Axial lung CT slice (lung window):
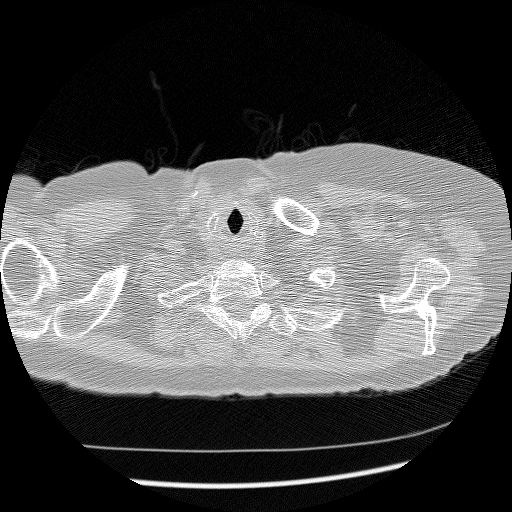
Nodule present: no